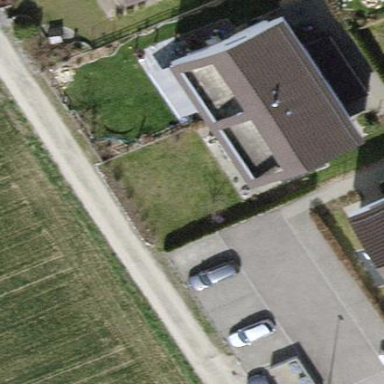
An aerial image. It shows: Semidetached house with gabled roof.